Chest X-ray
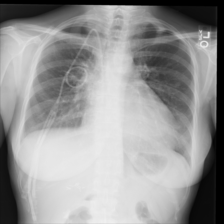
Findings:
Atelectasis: negative
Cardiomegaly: negative
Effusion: negative
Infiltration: negative
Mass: negative
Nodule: negative
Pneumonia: negative
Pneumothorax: negative
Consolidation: negative
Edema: negative
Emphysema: negative
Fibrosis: negative
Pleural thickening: positive
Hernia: negative